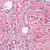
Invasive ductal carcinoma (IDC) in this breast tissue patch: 1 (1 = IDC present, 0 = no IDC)